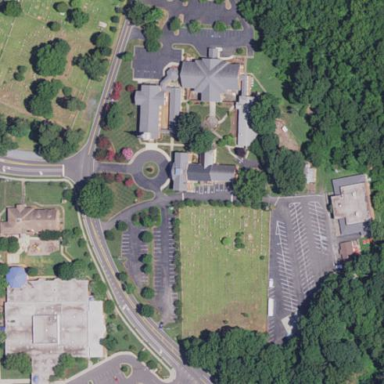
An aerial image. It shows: Place of worship.